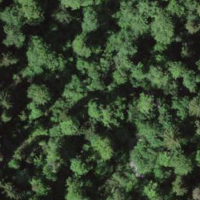
EUNIS habitat code: 44
Species observed at this site:
Rubus caesius